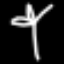
Label: palm tree